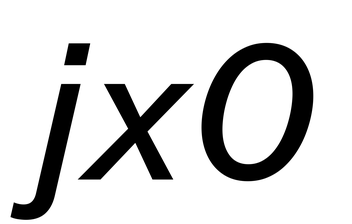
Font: InstrumentSans-Italic_Medium_Italic